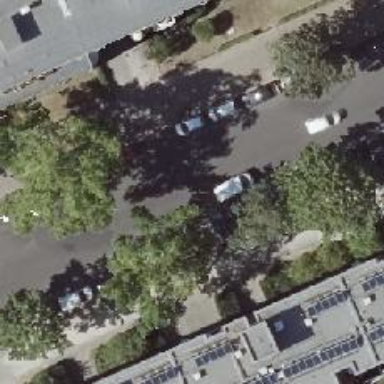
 there is perpendicular on-street parking lane."